Field crop: maize
Growth stage: 2
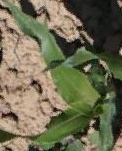
Species: maize